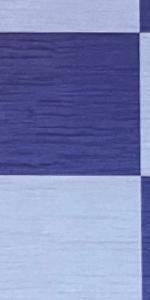
Label: Empty